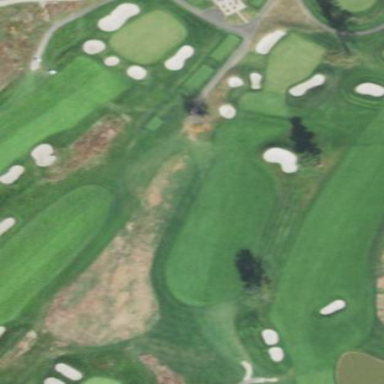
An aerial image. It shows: Golf fairway surrounded by grass.